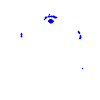
Particle: electron